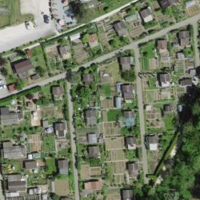
EUNIS habitat code: 53
Species observed at this site:
Carduelis carduelis